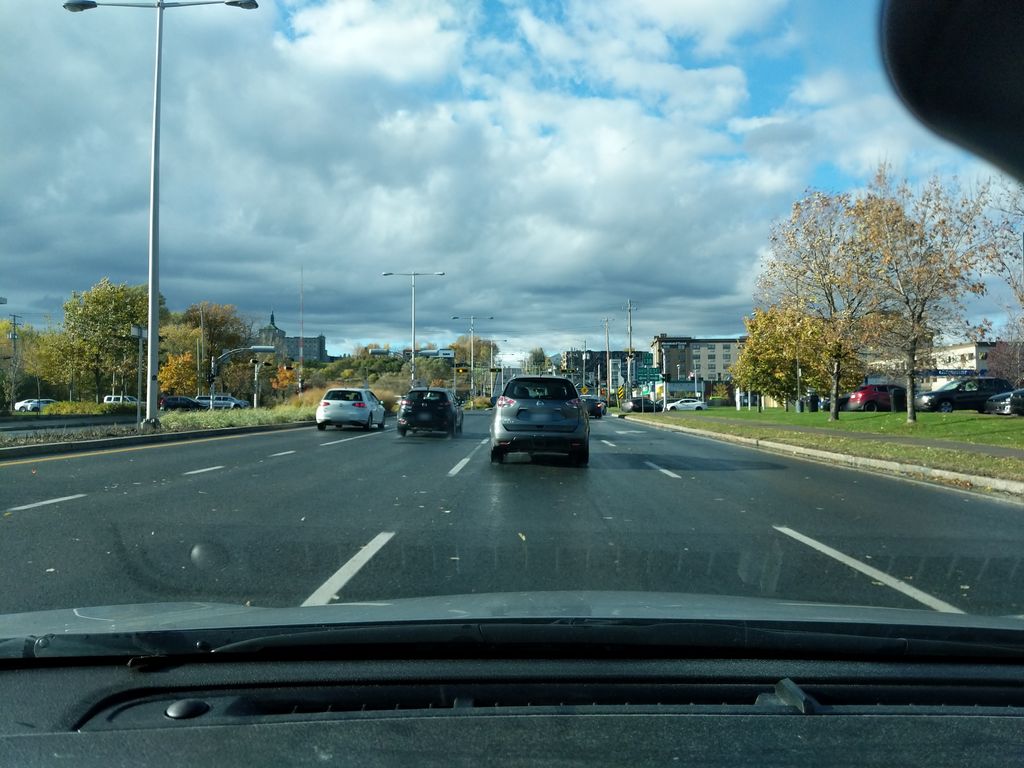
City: quebec_city